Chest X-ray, PA view. Patient: 56 years old, sex M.
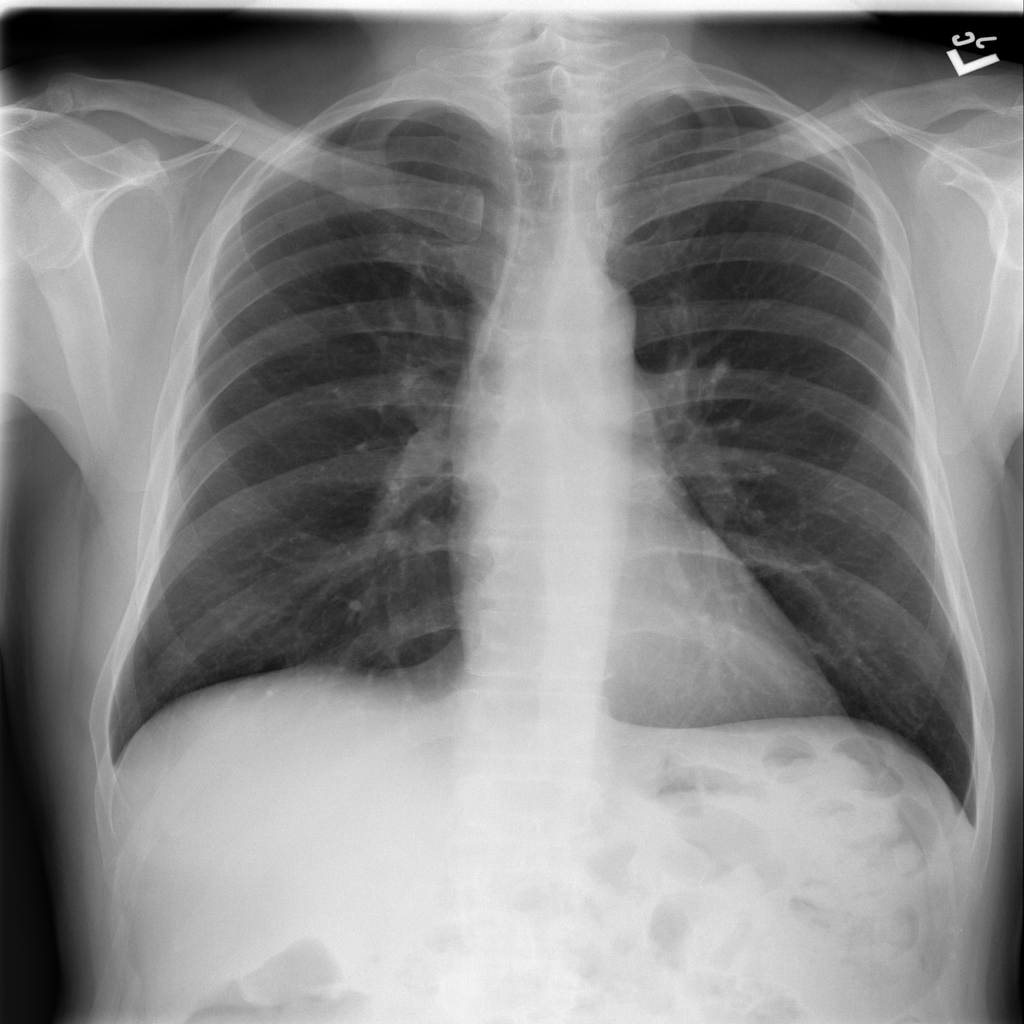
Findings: No Finding